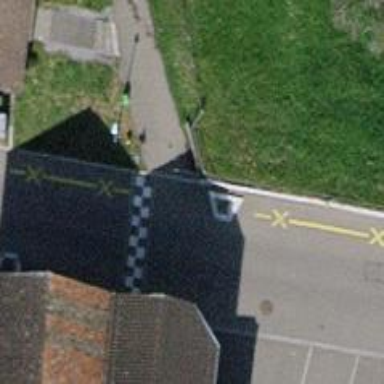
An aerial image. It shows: Cycle barrier.